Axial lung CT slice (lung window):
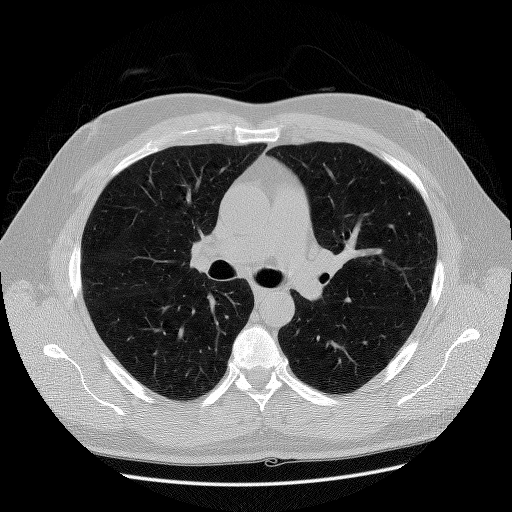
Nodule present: yes
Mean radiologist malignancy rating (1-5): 3